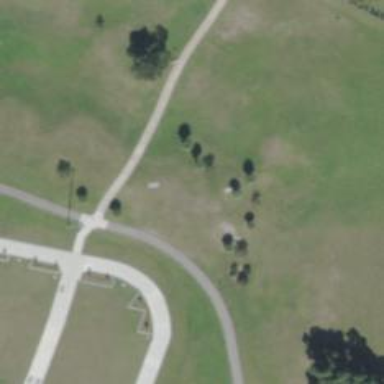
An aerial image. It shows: Disc golf basket.